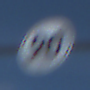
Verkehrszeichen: EndeGeschwindigkeit90
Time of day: Night
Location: Outdoor (Nature)
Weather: PartlyCloudy
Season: NotSpecified
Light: Natural